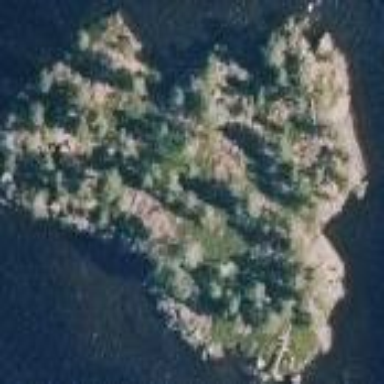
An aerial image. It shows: Islet.